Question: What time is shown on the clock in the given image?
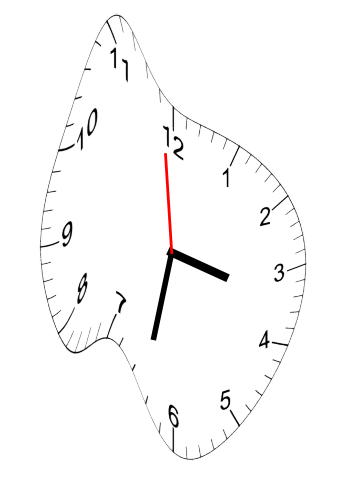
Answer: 03:31:59